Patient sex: M
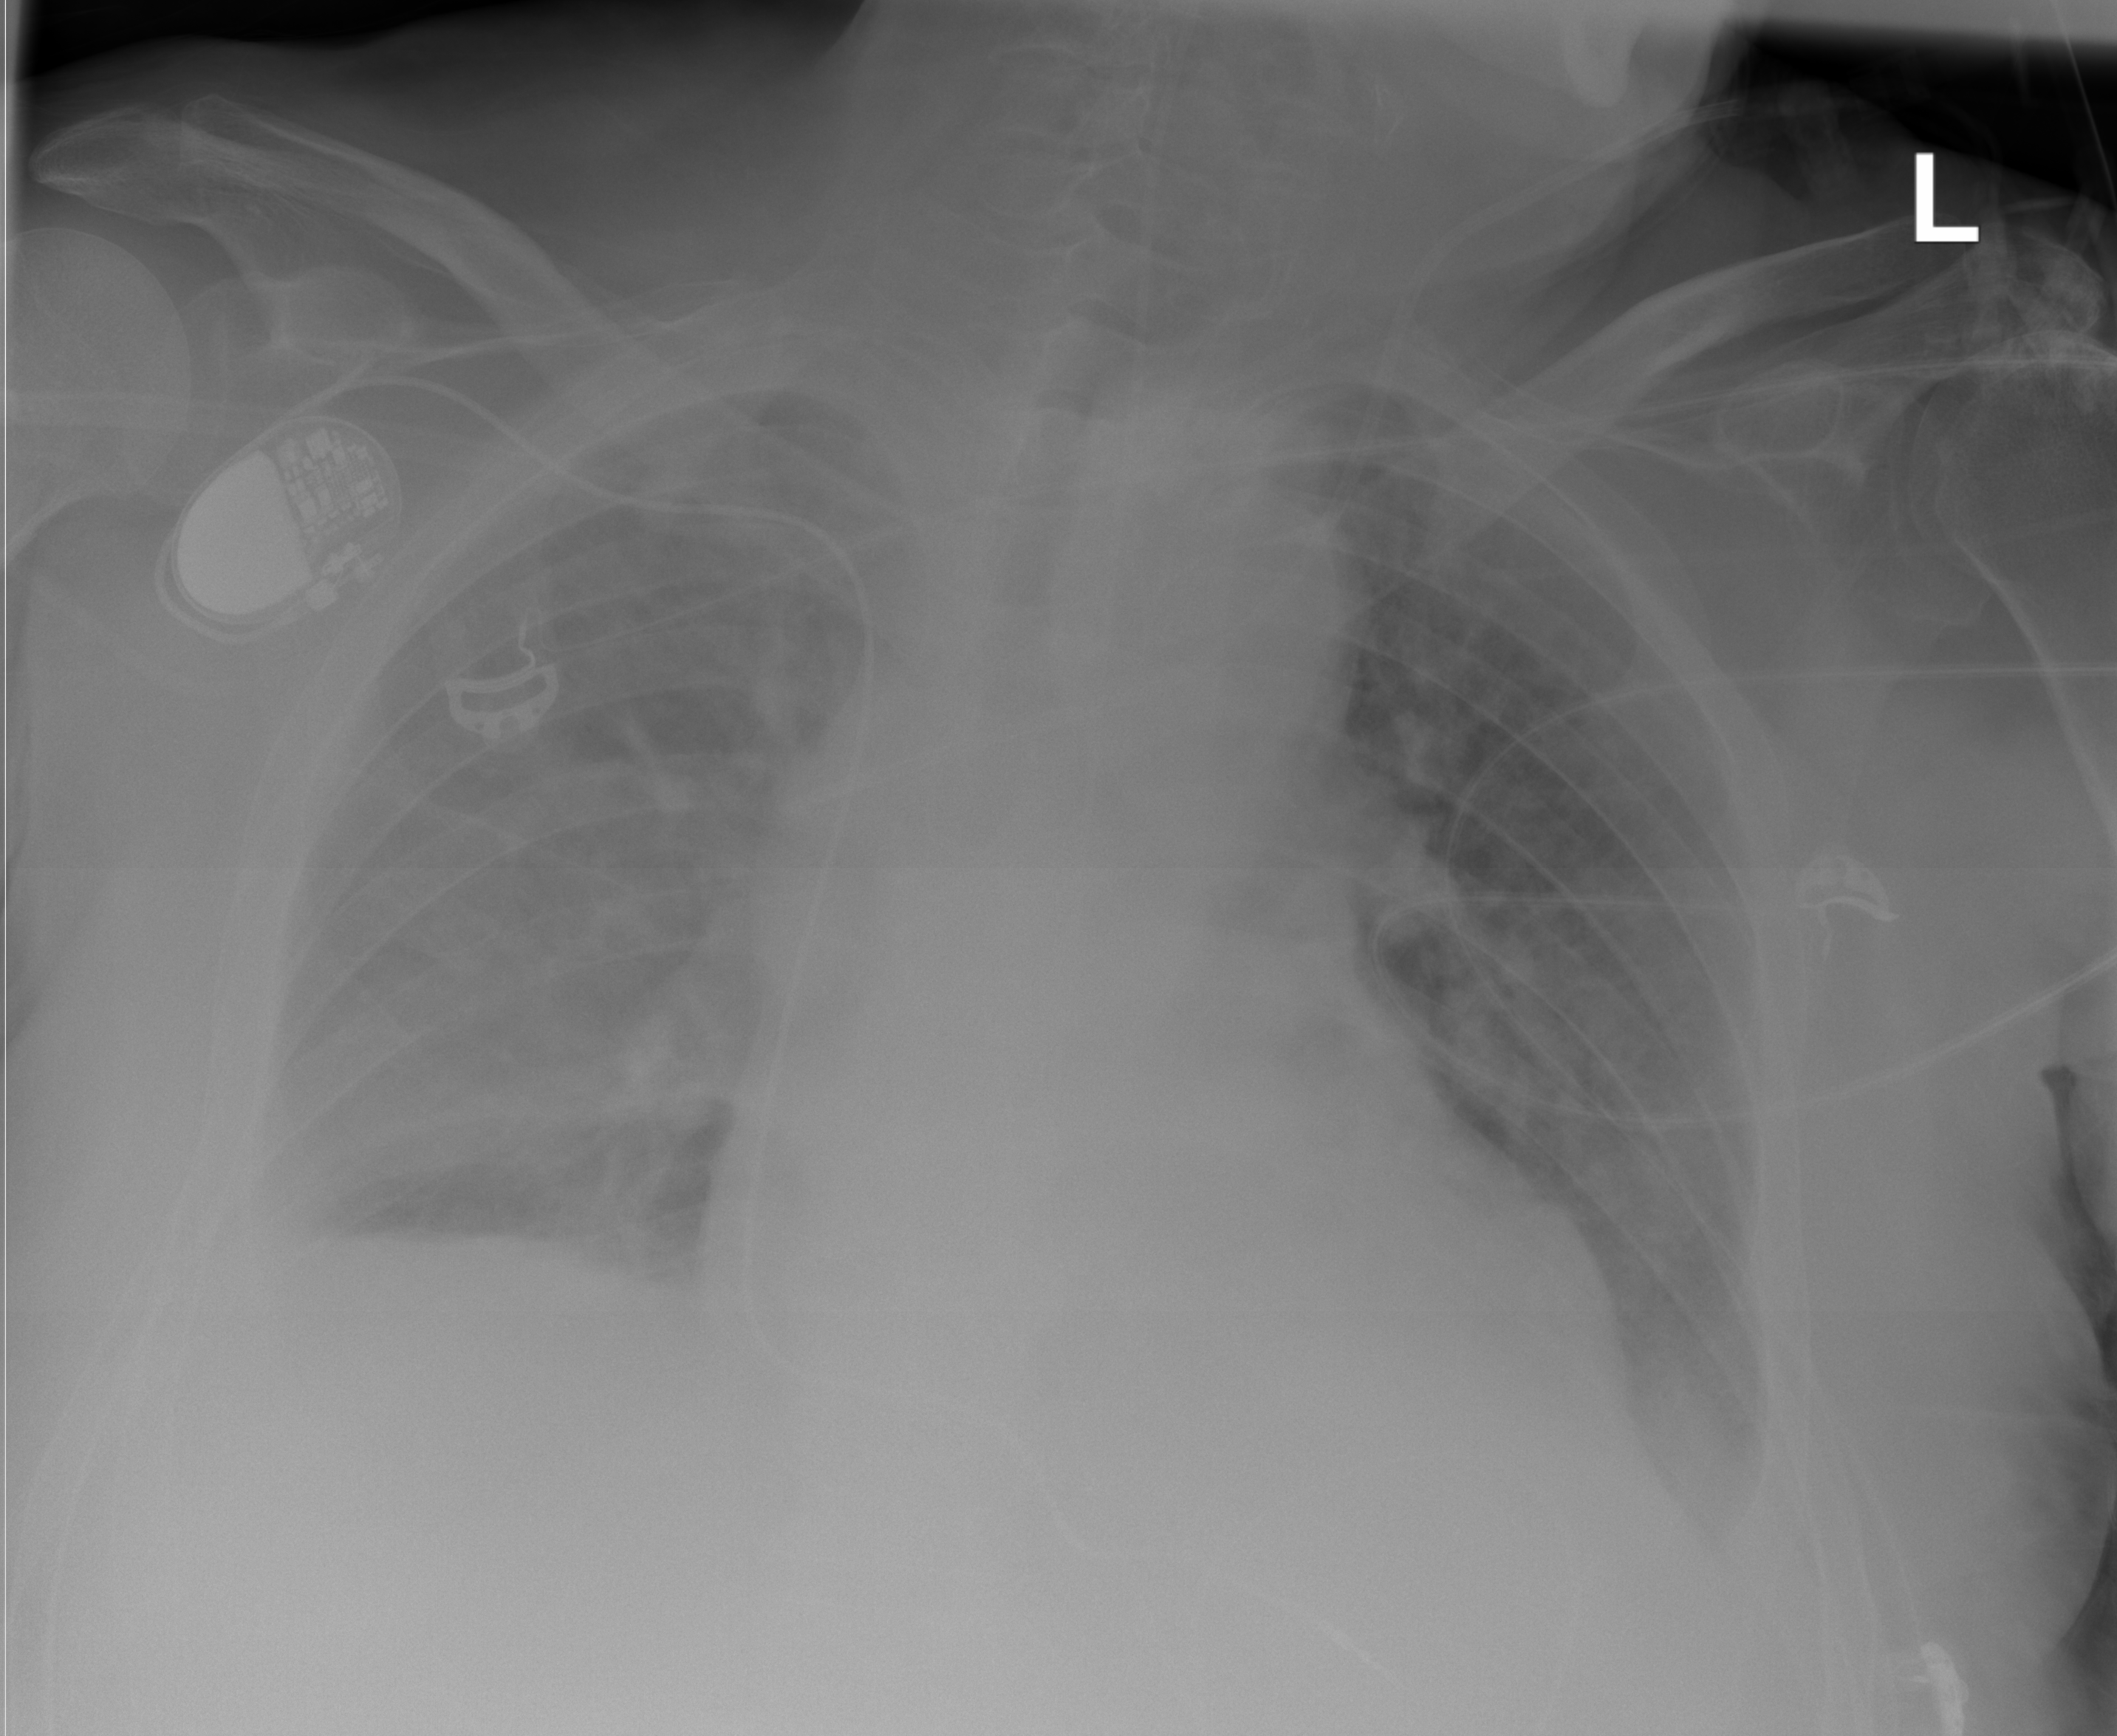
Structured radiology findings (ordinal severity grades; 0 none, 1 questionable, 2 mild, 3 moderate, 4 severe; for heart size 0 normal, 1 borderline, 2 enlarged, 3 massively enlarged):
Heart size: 2
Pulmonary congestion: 2
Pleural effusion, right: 3
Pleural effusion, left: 0
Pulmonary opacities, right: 2
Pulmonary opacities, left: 0
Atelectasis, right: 0
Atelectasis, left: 0